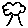
Label: tree